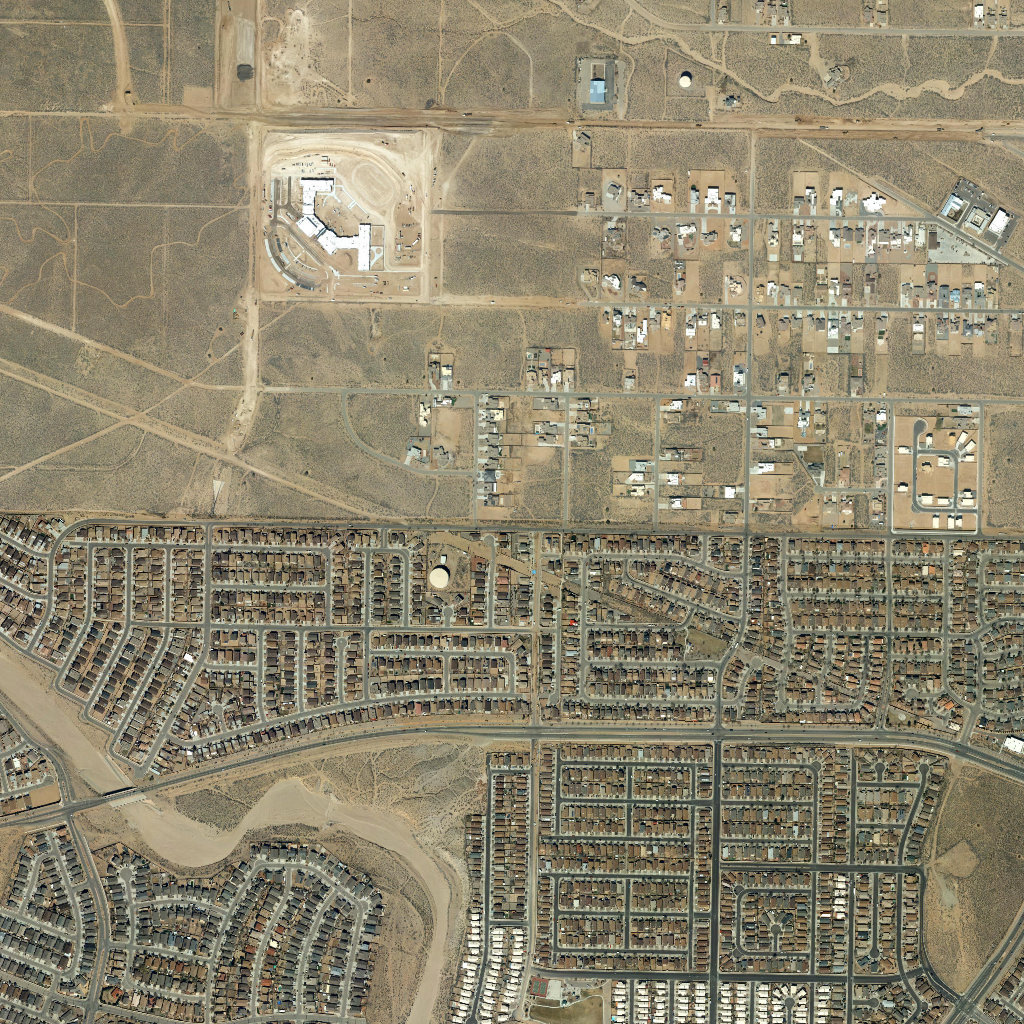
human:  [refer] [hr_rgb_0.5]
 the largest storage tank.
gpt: <box>[[41, 55, 44, 57, 0]]</box>

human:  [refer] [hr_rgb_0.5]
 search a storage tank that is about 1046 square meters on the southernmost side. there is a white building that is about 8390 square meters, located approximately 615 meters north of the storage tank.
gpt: <box>[[41, 55, 44, 57, 0]]</box>